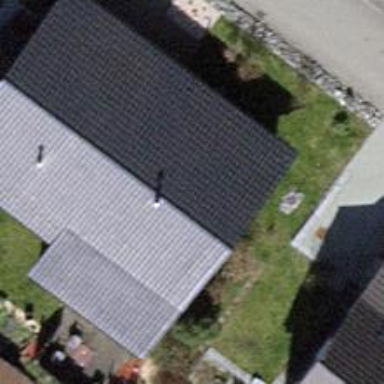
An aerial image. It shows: Gabled roofed house.